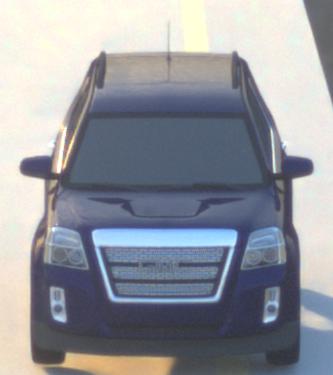
Make: GMC
Model: Terrain
Detailed model: Gen. 1
Model produced from: 2009
Model produced until: 2017
Doors: 5
Color: blue
Road condition: dry road
Daytime: sunrise or sunset
Contrast: medium contrast